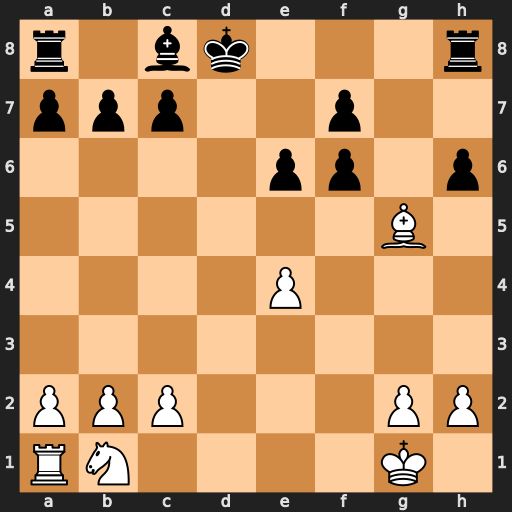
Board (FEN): r1bk3r/ppp2p2/4pp1p/6B1/4P3/8/PPP3PP/RN4K1
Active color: w
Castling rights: -
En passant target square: -
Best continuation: Bxf6+ Kd7 Bxh8